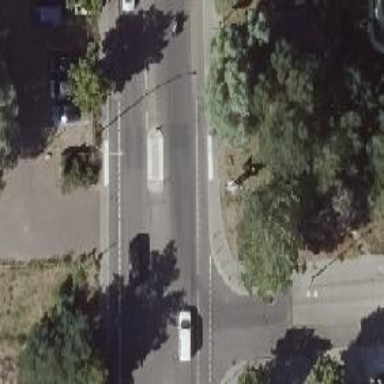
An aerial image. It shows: Unmarked crossing with pedestrian island.